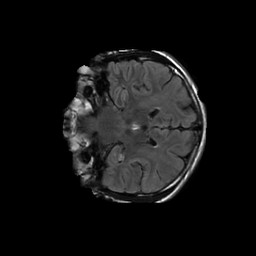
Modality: FLAIR
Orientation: coronal
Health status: ill
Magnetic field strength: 3 T